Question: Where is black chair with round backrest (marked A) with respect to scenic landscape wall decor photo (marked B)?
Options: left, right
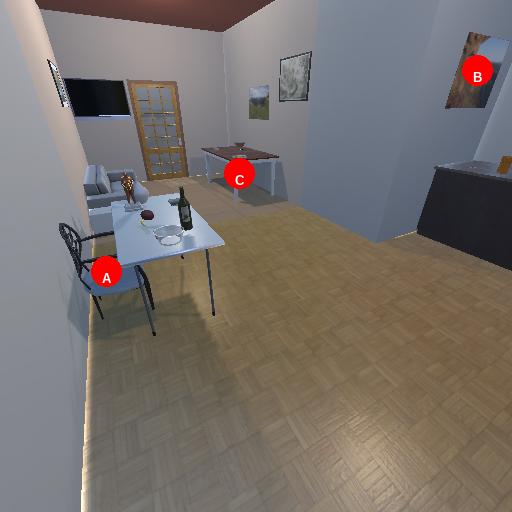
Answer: left